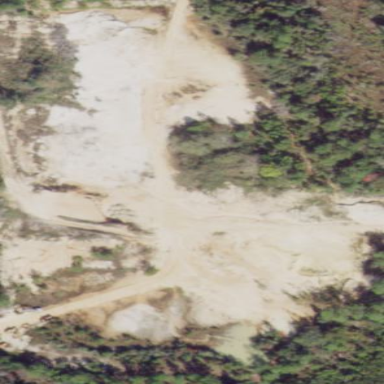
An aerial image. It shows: Brownfield area with sand as resource.